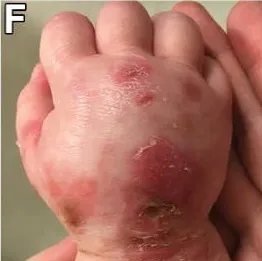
Dorsum of hand the infant showed improved movement of the right arm.
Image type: medical_photograph (skin_photograph)